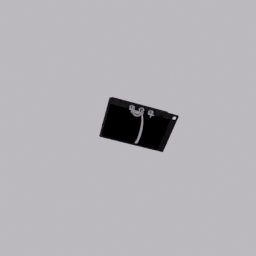
Label: appliances